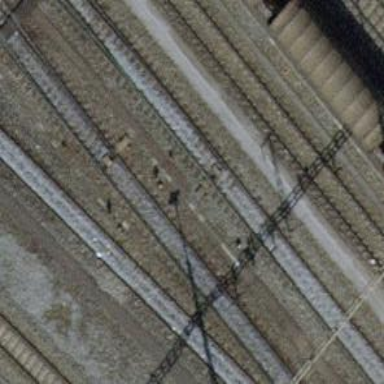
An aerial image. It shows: Railway switch.